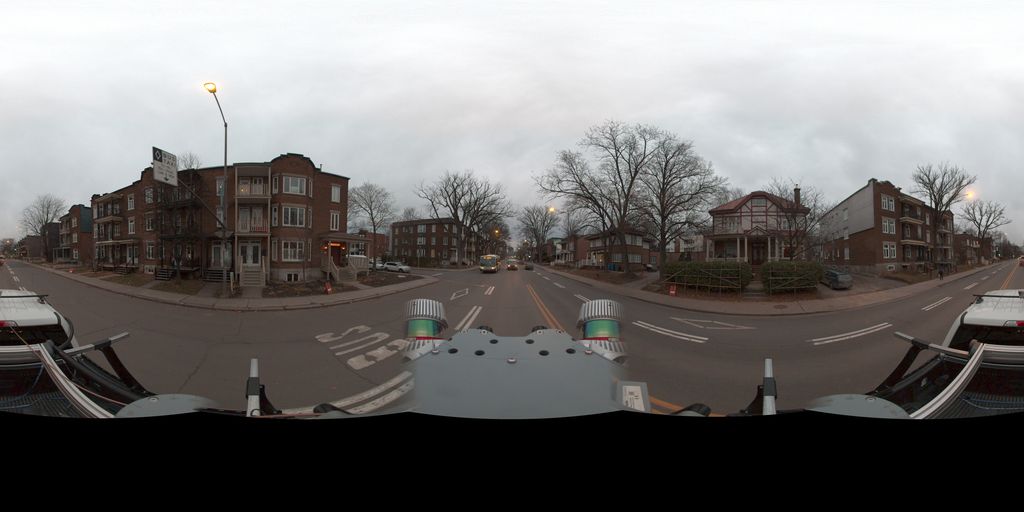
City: quebec_city